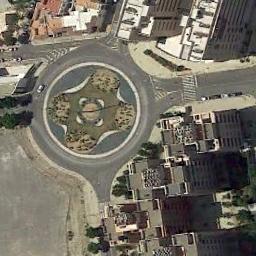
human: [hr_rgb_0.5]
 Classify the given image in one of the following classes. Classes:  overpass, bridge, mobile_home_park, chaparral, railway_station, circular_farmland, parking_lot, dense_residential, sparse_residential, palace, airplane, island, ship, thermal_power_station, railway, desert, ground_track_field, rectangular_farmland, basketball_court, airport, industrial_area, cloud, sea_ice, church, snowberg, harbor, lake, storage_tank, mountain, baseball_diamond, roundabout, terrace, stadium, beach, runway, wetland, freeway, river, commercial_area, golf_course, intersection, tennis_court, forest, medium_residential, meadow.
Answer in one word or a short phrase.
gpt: roundabout